Question: I would like to develop this design:

The upper layout has a maximum height, and if it overcomes this height: a scroll bar is shown. And the bottom layout has a minimum height, and it is aligned to the bottom of the upper layout
'''
<LinearLayout
android:layout_width="match_parent"
android:layout_height="match_parent"
android:weightSum="5"
android:orientation="vertical">
<RelativeLayout
android:layout_weight="2"
android:layout_width="match_parent"
android:layout_height="match_parent">
<ScrollView
android:id="@+id/scrollView"
android:layout_width="wrap_content"
android:layout_height="wrap_content"
android:fillViewport="true"
android:scrollbarStyle="insideInset" >
<TextView android:id="@+id/quest_question_text"
android:padding="5sp"
android:layout_width="match_parent"
android:layout_height="wrap_content"
android:background="@drawable/rectangle_quest"
style="@style/entry_style"/>
</ScrollView>
</RelativeLayout>
<RelativeLayout
android:layout_weight="3"
android:layout_width="match_parent"
android:layout_height="match_parent">
<ListView
android:layout_width="match_parent"
android:layout_height="wrap_content"
android:id="@+id/answer_list"/>
</RelativeLayout>
</LinearLayout>
'''
Thank you for your time!
May be there is a way to set the weight of the relative layouts depending on how big is the upper layout.
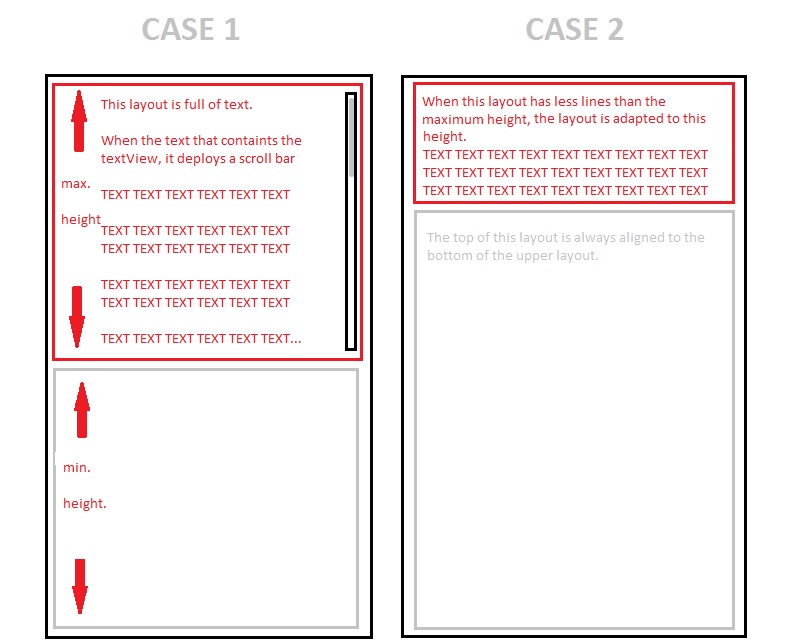
Answer: The best way I can think of would be to use this layout.
'''
<?xml version="1.0" encoding="utf-8"?>
<LinearLayout xmlns:android="http://schemas.android.com/apk/res/android"
xmlns:tools="http://schemas.android.com/tools"
android:layout_width="match_parent"
android:layout_height="match_parent"
android:orientation="vertical" >
<ScrollView
android:id="@+id/scrollView"
android:layout_width="match_parent"
android:layout_height="wrap_content"
android:fillViewport="true"
android:scrollbarStyle="insideInset" >
<TextView
android:id="@+id/quest_question_text"
style="@style/entry_style"
android:layout_width="match_parent"
android:layout_height="wrap_content"
android:background="@drawable/rectangle_quest"
android:padding="5sp" />
</ScrollView>
<RelativeLayout
android:layout_width="match_parent"
android:layout_height="match_parent" >
<ListView
android:id="@+id/answer_list"
android:layout_width="match_parent"
android:layout_height="wrap_content" />
</RelativeLayout>
</LinearLayout>
'''
And when the view is created get the height of the device and set your scrollview minheight.
'''
scrollView.setMinimumHeight(Height / 2); <--- for 50%
'''